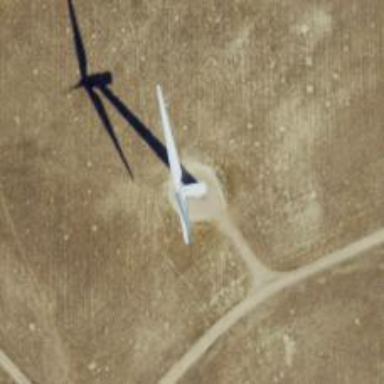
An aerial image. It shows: Wind power generator with wind turbines.